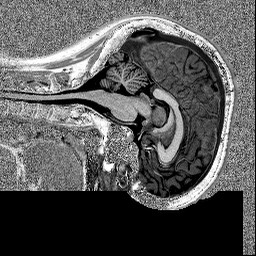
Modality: MP2RAGE
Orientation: sagittal
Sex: female